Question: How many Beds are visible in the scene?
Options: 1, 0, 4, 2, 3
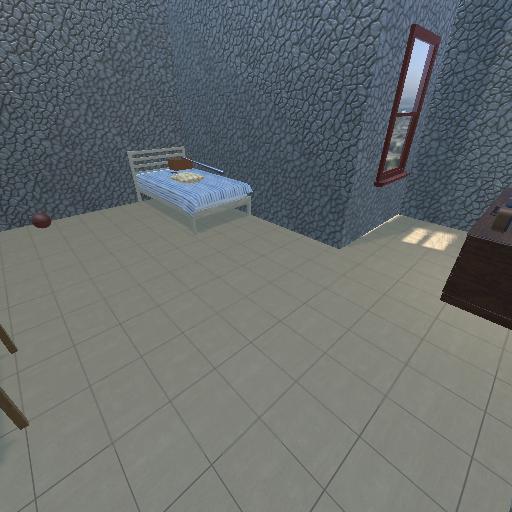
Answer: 1